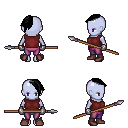
a pixel art fantasy rpg character, female body template, dark elf, purple skin, maroon sleeveless shirt, magenta pants, black long mohawk hairstyle, metal gloves, maroon shoes, spear, four views (front, back, left, right), 2x2 character sprite sheet, small pixel art, hard edges, no anti-aliasing